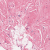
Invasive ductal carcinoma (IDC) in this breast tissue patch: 0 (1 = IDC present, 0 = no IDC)